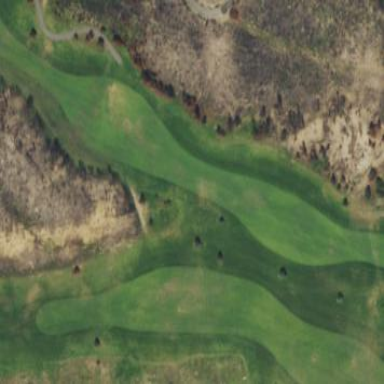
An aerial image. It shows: Area of rough grass used for golf.